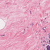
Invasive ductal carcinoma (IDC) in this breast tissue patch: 0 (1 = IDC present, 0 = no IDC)